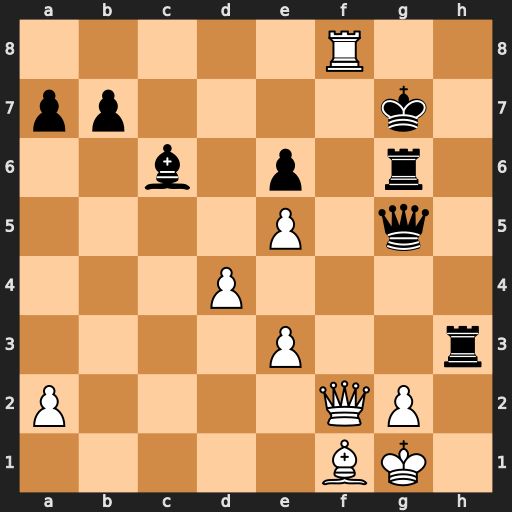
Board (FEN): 5R2/pp4k1/2b1p1r1/4P1q1/3P4/4P2r/P4QP1/5BK1
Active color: w
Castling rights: -
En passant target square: -
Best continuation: Qf7+ Kh6 Rh8#